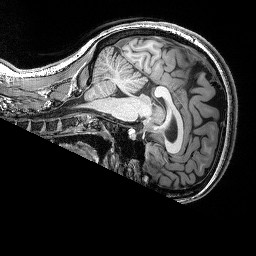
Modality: T1w
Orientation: sagittal
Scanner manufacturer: siemens
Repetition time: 2.25 s
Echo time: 0.00418 s